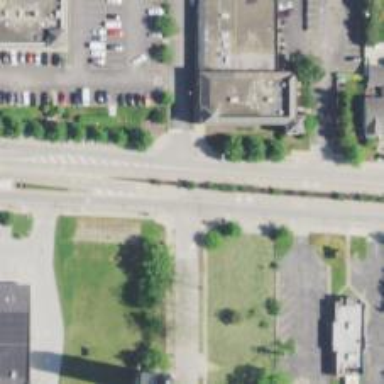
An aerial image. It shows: Busway road.